Interaction volume radius: 5 \u00c5
Interaction volume height: 20 \u00c5
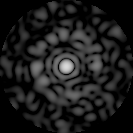
Disorder parameter: 0.8026